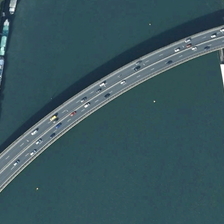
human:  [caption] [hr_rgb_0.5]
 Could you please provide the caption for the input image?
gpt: many cars are on a curved river over a river with several boats in it .

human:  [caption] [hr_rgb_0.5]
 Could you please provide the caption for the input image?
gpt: many cars are on a curved river over a river with several boats in it .

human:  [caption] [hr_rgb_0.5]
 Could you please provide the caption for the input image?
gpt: many cars are on a curved river over a river with several boats in it .

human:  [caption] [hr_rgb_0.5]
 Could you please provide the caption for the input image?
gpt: many cars are on a curved river over a river with several boats in it .

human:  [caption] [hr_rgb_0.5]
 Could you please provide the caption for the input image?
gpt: many cars are on a curved river over a river with several boats in it .